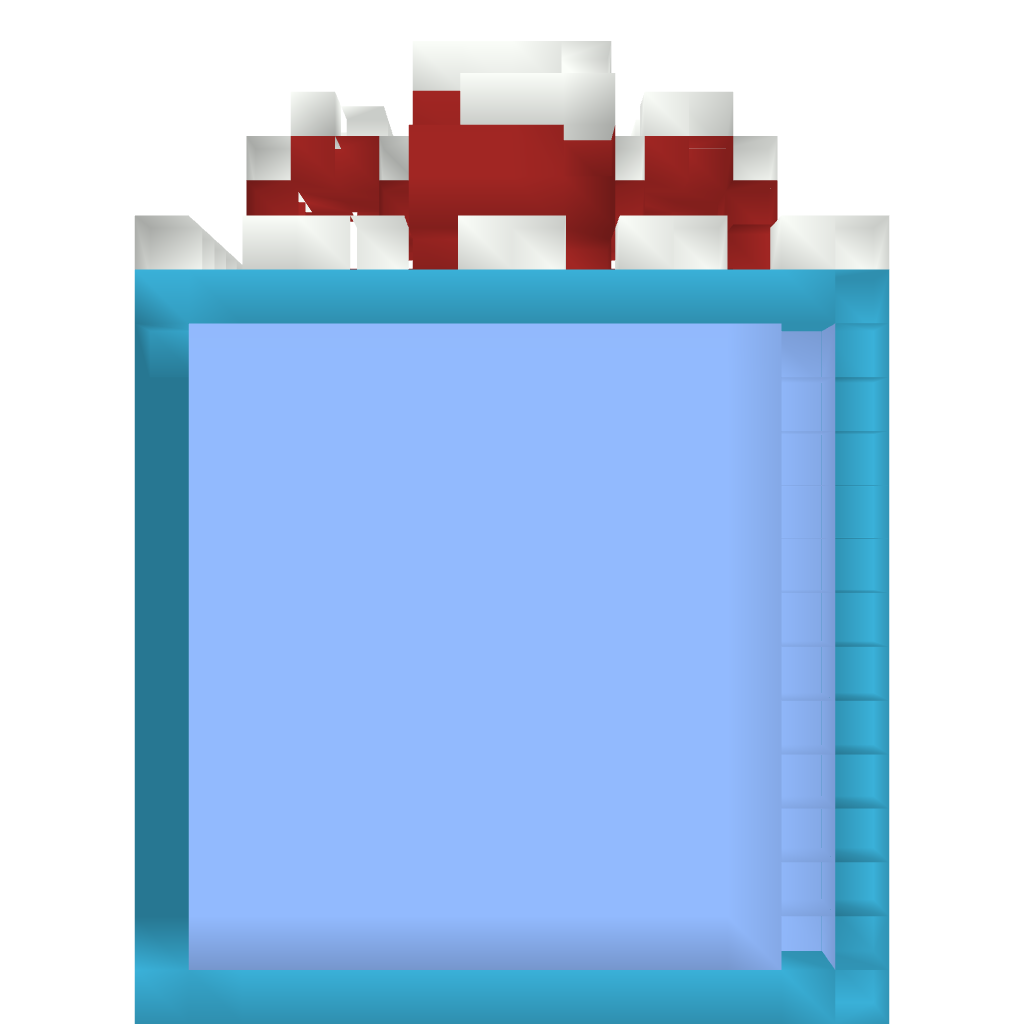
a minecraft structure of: Ice Slime